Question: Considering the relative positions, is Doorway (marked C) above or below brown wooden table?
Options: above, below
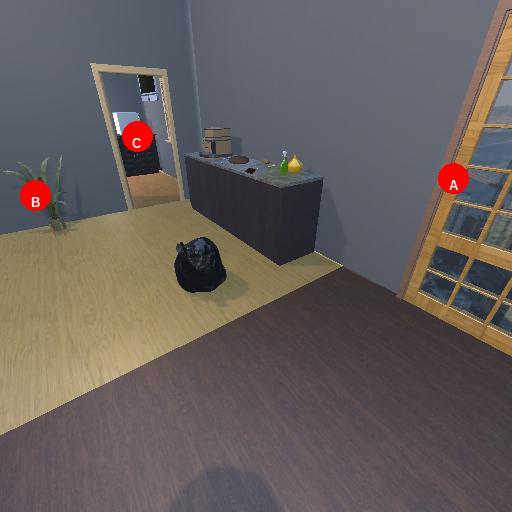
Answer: above